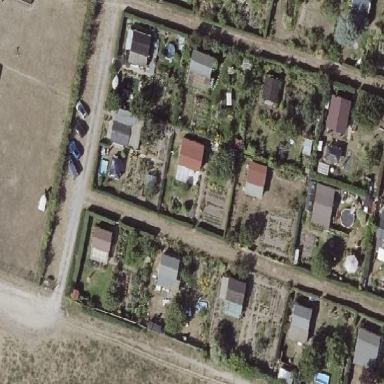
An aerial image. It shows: Fence surrounding allotments.